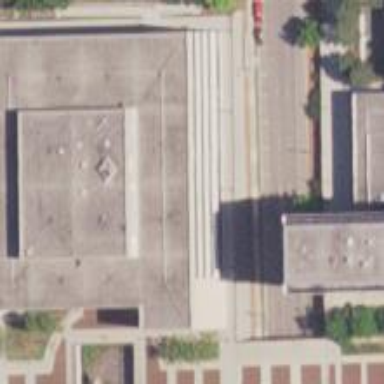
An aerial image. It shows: Government office building.